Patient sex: M
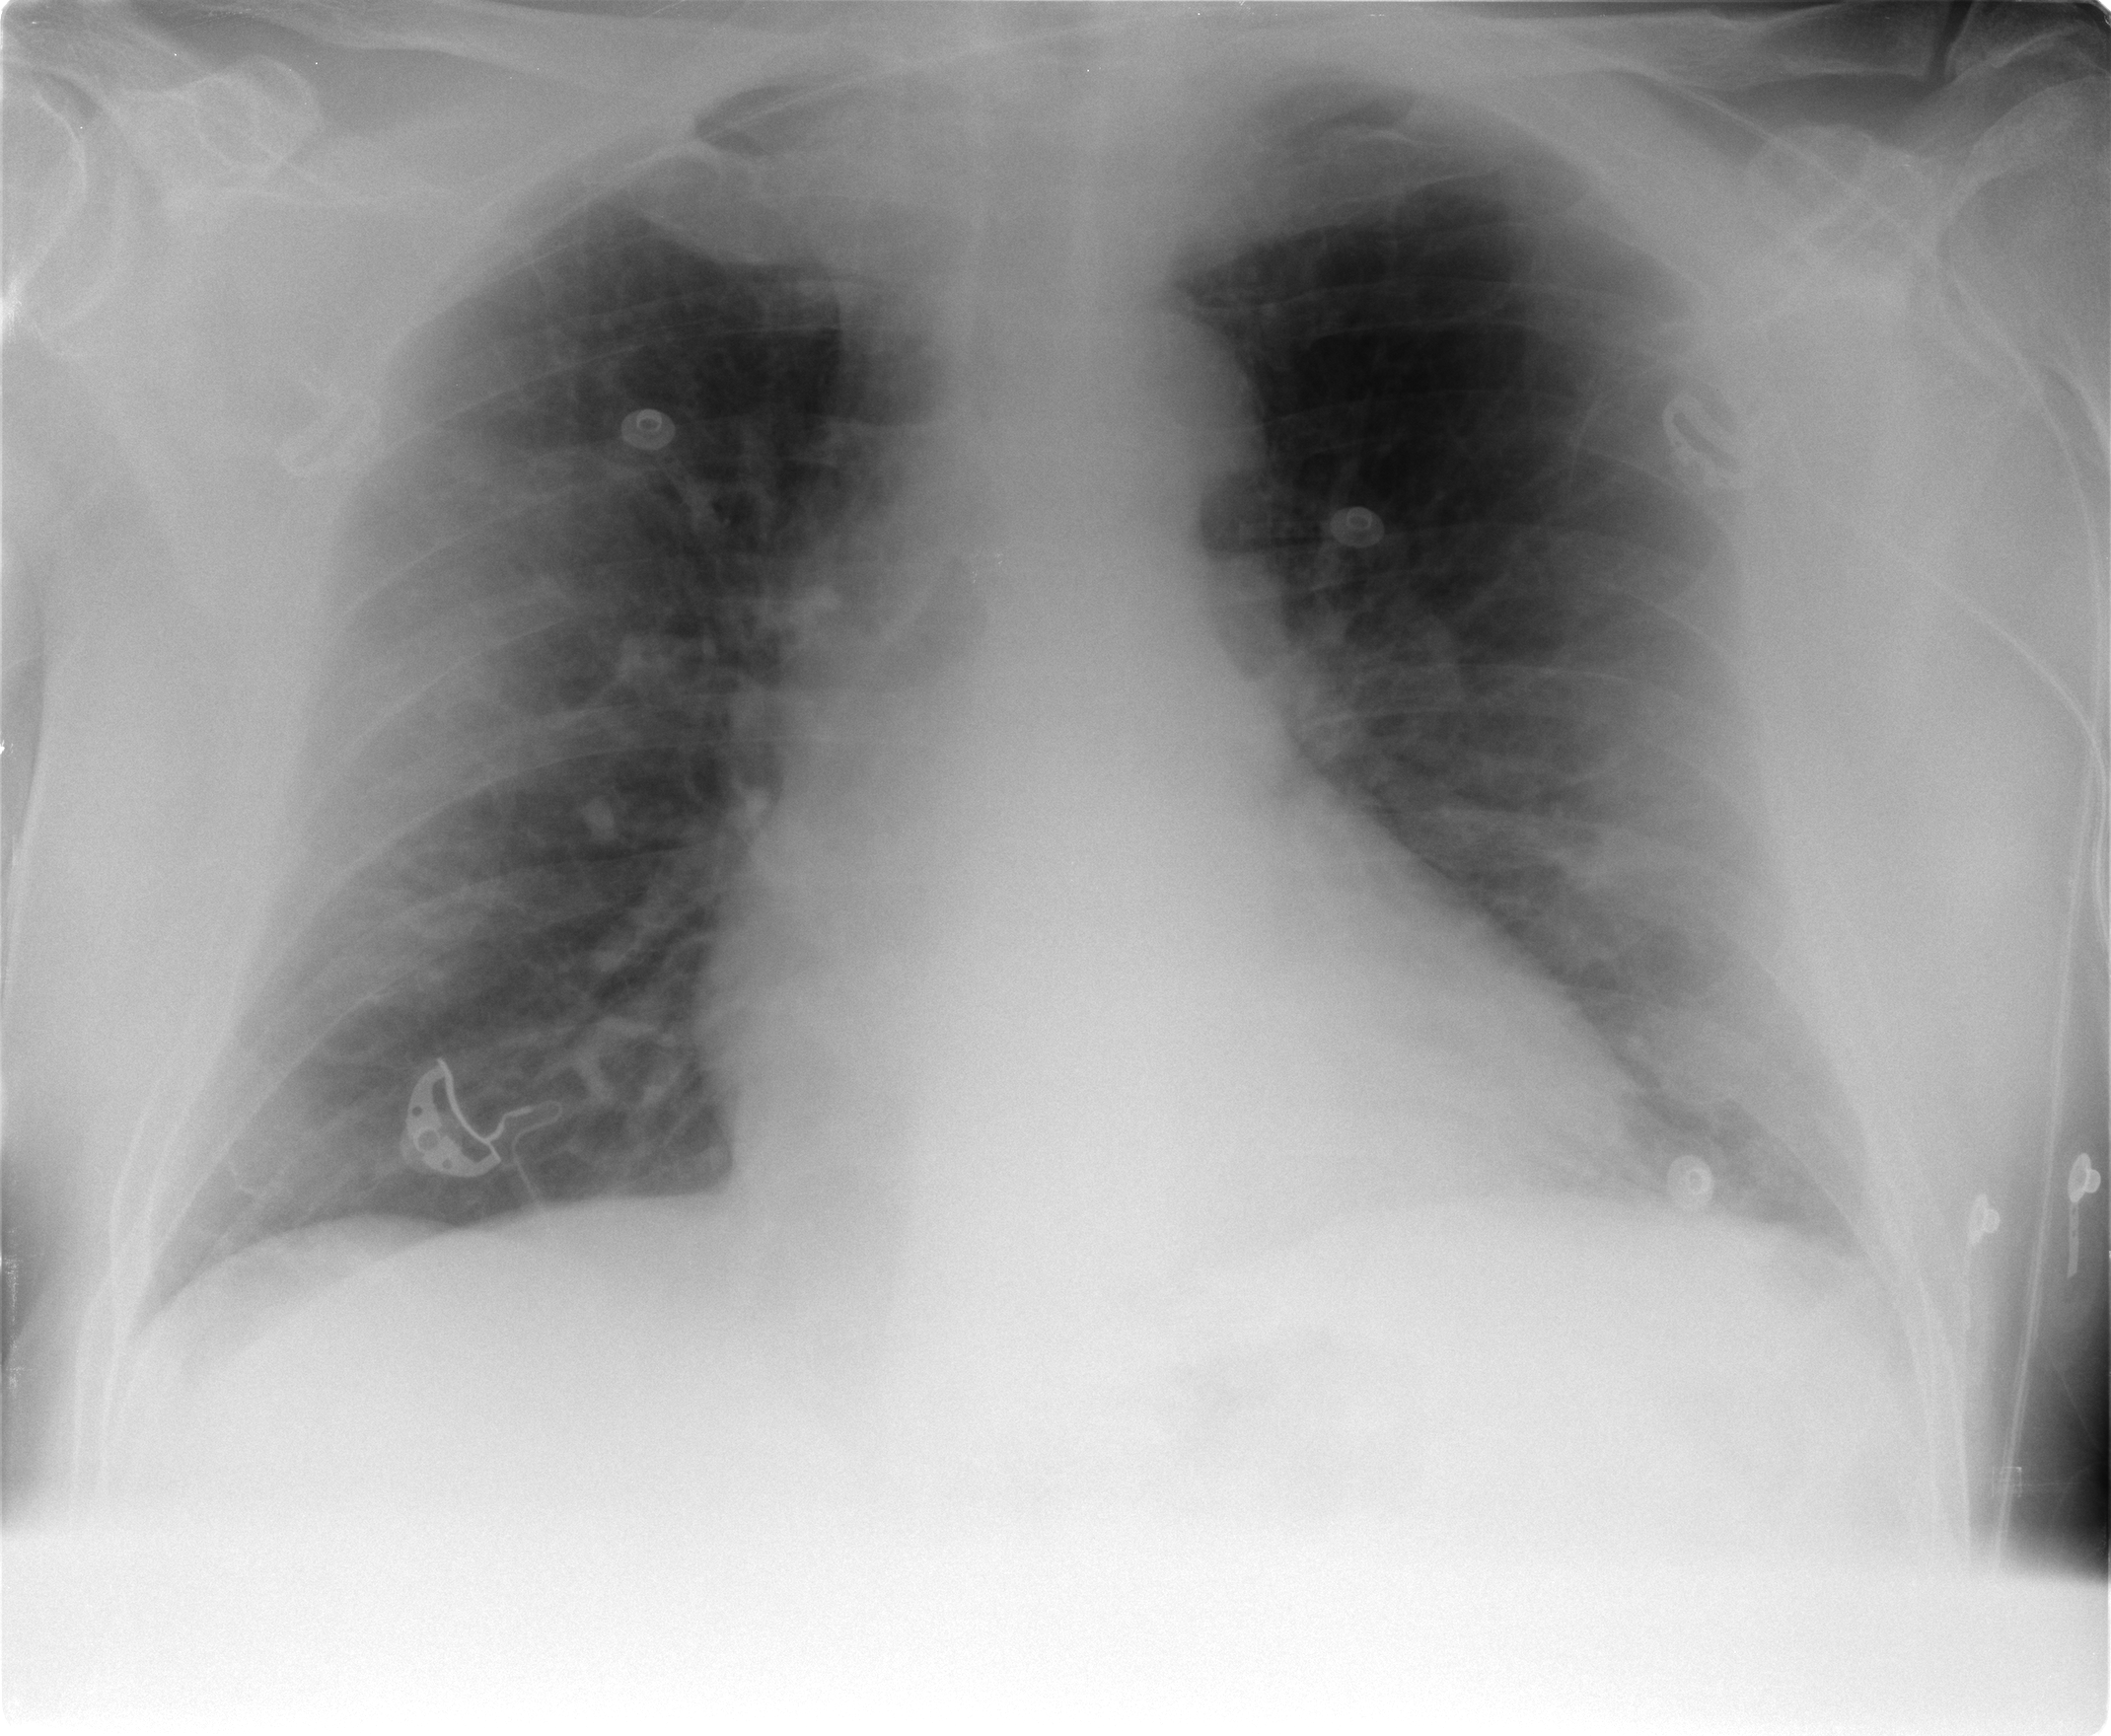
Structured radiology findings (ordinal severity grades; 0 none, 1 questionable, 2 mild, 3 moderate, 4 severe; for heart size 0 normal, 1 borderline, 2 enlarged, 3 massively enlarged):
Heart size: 1
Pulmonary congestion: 0
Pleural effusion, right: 0
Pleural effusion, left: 0
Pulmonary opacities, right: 0
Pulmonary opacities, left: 0
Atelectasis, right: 0
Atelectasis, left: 1